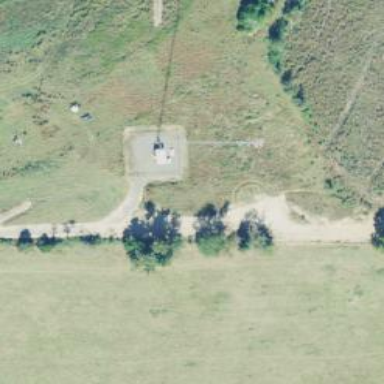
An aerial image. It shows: Mast tower used for communication.